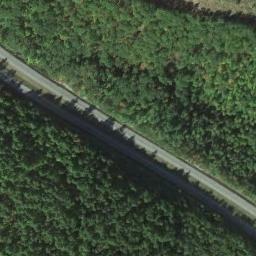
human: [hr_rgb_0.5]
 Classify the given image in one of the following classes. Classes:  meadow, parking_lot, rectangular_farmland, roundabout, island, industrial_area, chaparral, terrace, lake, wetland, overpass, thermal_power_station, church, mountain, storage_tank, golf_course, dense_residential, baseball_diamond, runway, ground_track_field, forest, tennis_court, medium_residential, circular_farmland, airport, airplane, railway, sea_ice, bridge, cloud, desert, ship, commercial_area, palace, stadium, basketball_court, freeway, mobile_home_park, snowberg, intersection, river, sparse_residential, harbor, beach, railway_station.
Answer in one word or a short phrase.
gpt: freeway